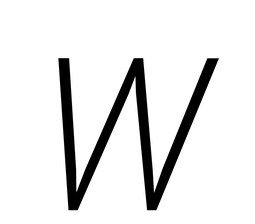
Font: Roboto-Italic_Condensed_ExtraLight_Italic